Question: I am new to mvc and entity framework I was following <URL> whenever I try to open tables from server explorer connection, in any connection.
I have visual studio 2013 and sql server 2014, i guess the problem is about sql server 2014 because in <URL> post in stackoverflow but that didn't work either.
This is exactly what i receive as error:
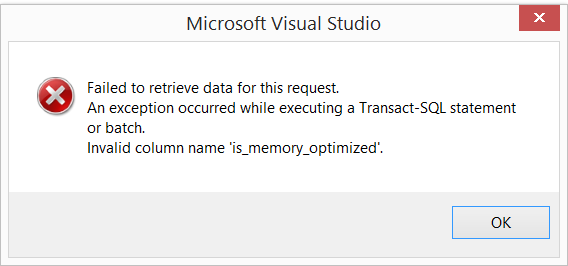
Answer: This is not exactly the solution of the problem because i am still getting the same error in server explorer, but you can view the table diagram in server object explorer instead.
Also you can view it in SSMS by connecting to (localdb)\MSSQLLocalDB, which is default connection in appconfig or webconfig, or you can change the connection to (localdb)11 or (localdb)\ProjectsV12 and again view it either in Server Object Explorer or SSMS. You can see the list of local dbs in command prompt by "sqllocaldb info" command.
I also found these links pretty useful related to this topic and db connections in code first approach:
<URL>
<URL>
<URL>
<URL>